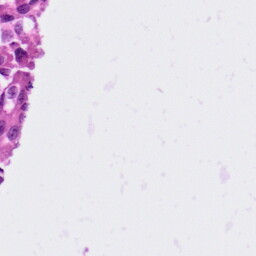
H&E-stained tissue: Ovarian